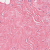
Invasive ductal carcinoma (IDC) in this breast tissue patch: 0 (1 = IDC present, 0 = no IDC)